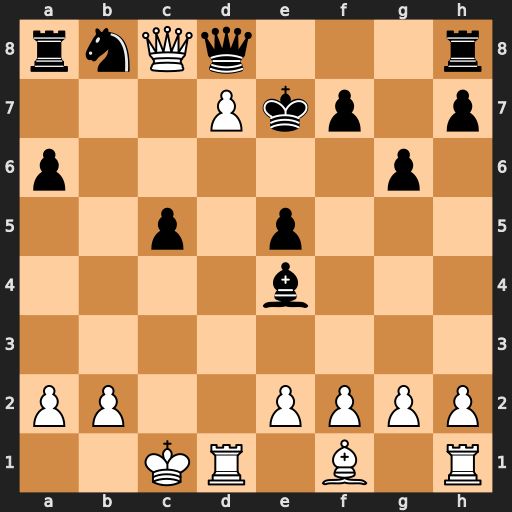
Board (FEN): rnQq3r/3Pkp1p/p5p1/2p1p3/4b3/8/PP2PPPP/2KR1B1R
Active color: w
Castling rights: -
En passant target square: -
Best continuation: Qxc5+ Kf6 Qd6+ Kg7 Qxe5+ f6 Qxe4